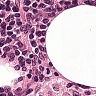
Metastatic tissue present: no